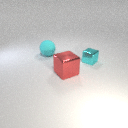
large cyan rubber sphere to the left of small cyan metal cube